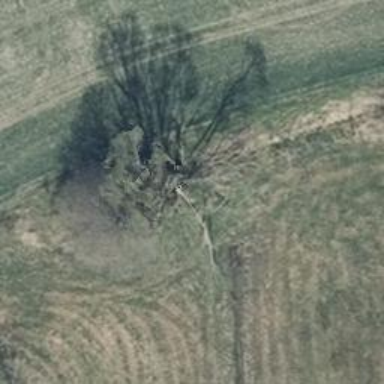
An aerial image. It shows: Deciduous broadleaved tree.